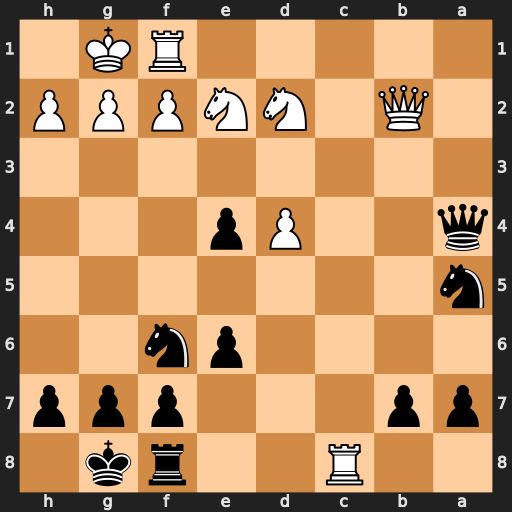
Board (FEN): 2R2rk1/pp3ppp/4pn2/n7/q2Pp3/8/1Q1NNPPP/5RK1
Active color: b
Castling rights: -
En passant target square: -
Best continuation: Rxc8 Ra1 Rc2 Qb1 Qc6